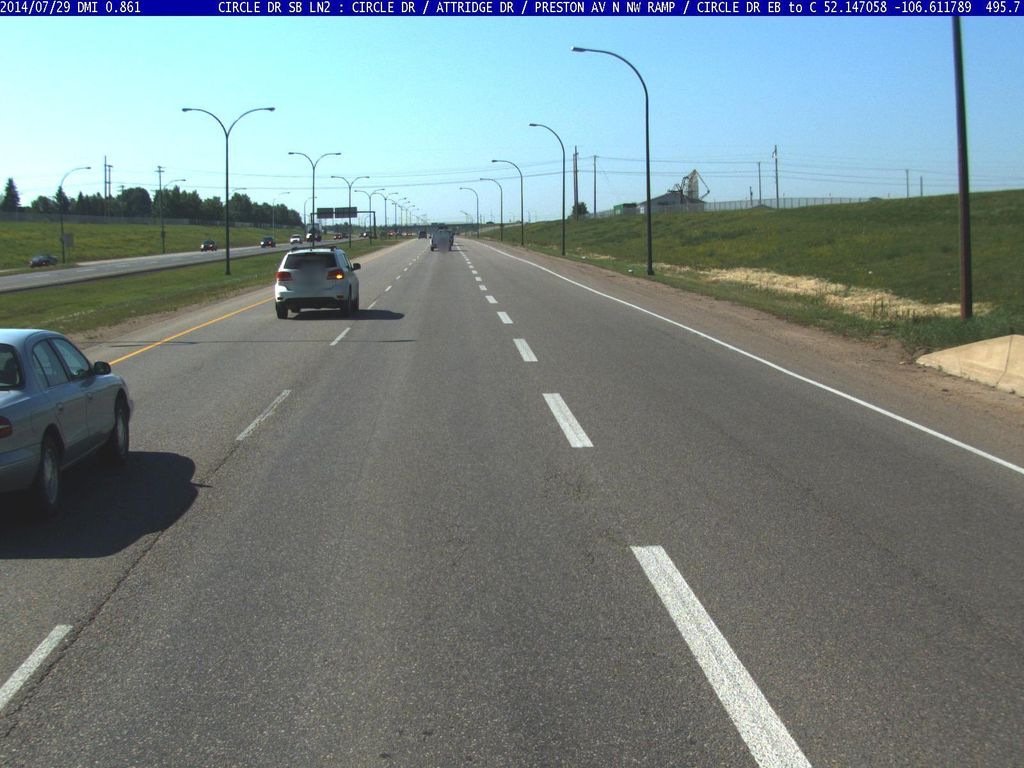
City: saskatoon